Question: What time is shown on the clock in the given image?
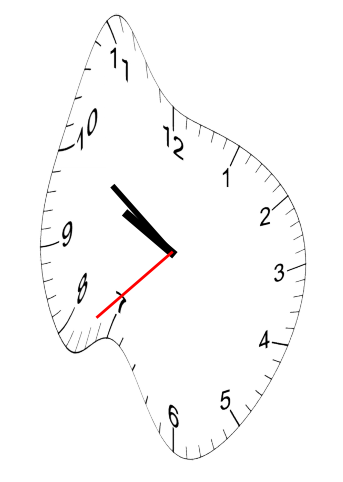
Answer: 09:50:38